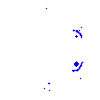
Particle: pion